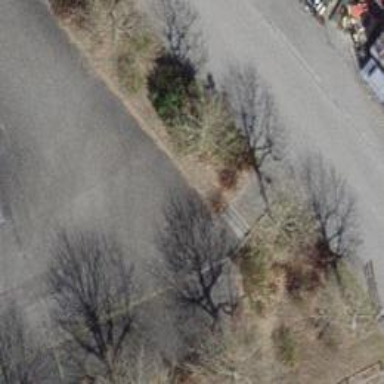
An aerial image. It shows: Set of steps on the road.